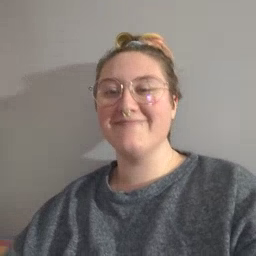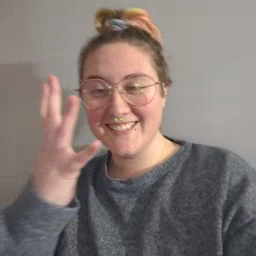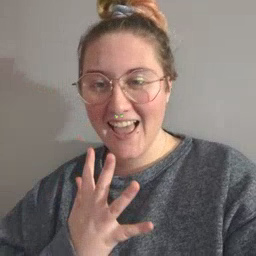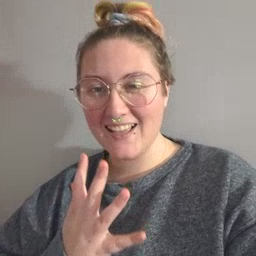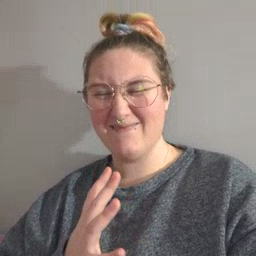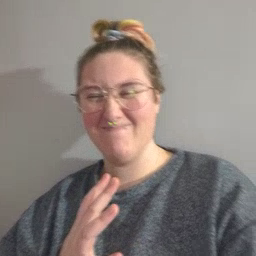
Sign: sad